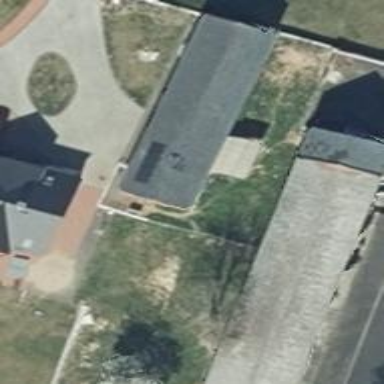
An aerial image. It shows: Gabled building with roof oriented along its structure.